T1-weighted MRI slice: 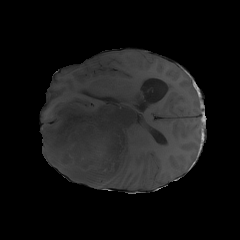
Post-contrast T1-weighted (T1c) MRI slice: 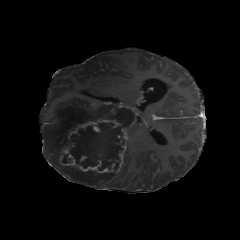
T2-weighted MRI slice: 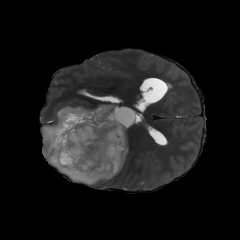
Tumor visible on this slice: yes